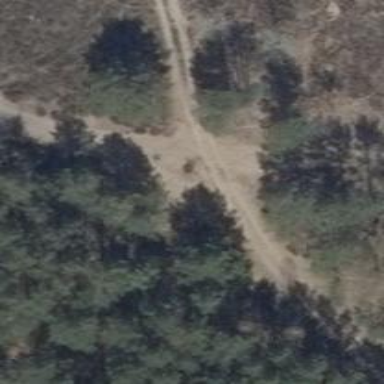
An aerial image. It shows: Dirt track road with grade3 tracktype.